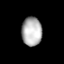
Tissue: lung
Cell type: Epithelial cells
Senescence score: 0.2411
Nuclear area (px): 568
Mean DAPI intensity: 178.614